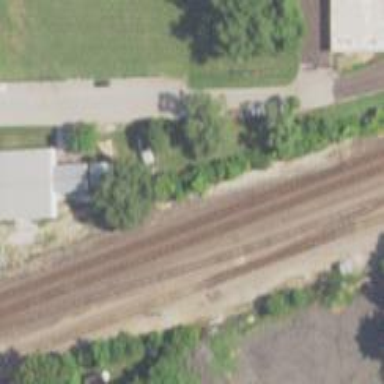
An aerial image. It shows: Railway siding with rails.